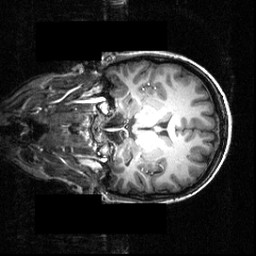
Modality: T1w
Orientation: coronal
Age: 22
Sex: female
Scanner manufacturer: siemens
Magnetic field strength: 3.951 T
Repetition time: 1.5 s
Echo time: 0.00335 s